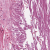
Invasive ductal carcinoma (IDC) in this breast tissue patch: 0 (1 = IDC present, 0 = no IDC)